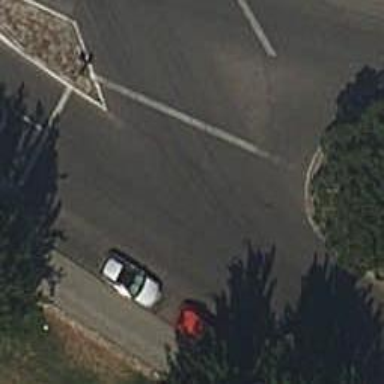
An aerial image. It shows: Road with traffic signals.